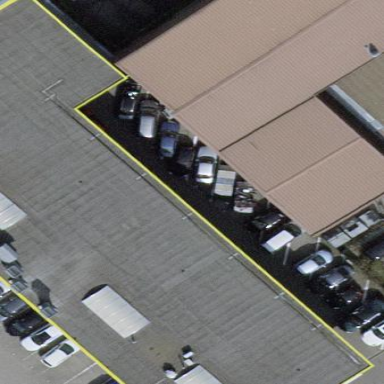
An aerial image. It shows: View of roof of building.